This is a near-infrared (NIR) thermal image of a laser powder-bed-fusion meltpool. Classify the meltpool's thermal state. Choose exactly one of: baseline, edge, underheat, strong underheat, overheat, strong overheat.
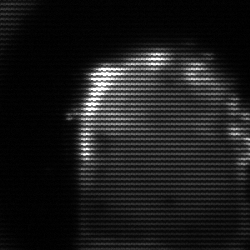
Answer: baseline